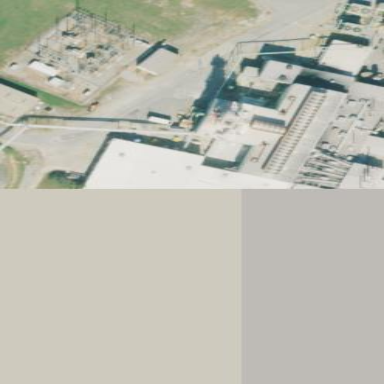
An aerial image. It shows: Manufacturing building.